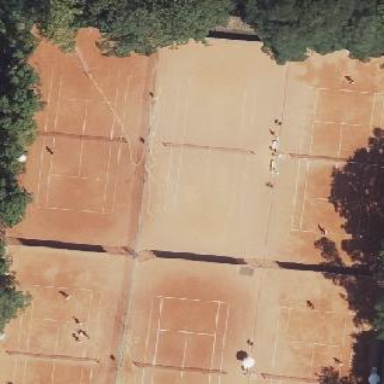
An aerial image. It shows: Tennis court on the leisure land pitch.